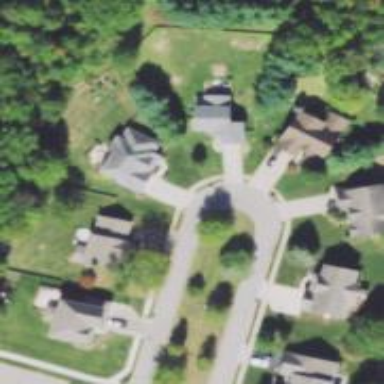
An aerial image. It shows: Residential road.